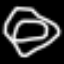
Label: donut